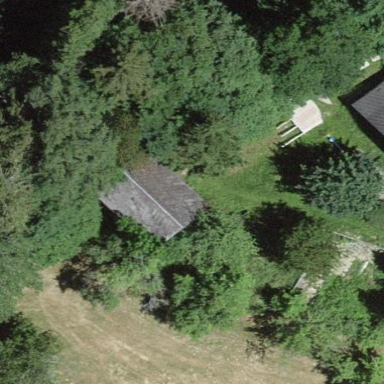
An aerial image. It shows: Rural barn.